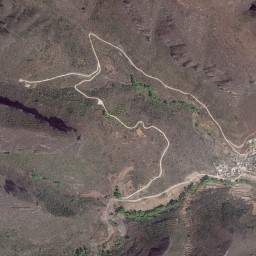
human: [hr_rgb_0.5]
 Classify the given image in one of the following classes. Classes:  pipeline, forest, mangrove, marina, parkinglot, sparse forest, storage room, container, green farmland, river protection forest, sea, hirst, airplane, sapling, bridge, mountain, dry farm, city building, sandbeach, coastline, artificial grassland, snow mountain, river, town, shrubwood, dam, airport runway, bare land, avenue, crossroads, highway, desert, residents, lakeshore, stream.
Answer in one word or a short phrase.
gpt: mountain